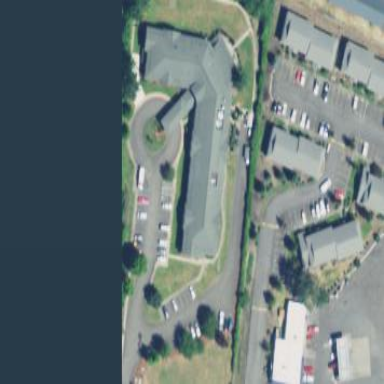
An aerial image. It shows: Building that serves as nursing home.